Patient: sex F, age 61
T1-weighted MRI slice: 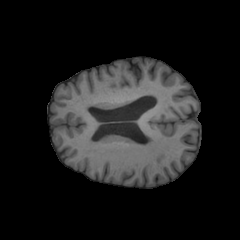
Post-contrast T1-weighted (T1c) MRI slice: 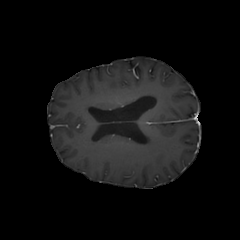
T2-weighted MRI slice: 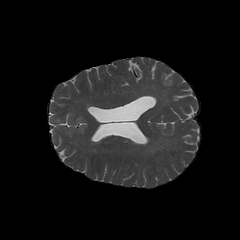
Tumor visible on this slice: no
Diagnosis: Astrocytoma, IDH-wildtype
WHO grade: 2